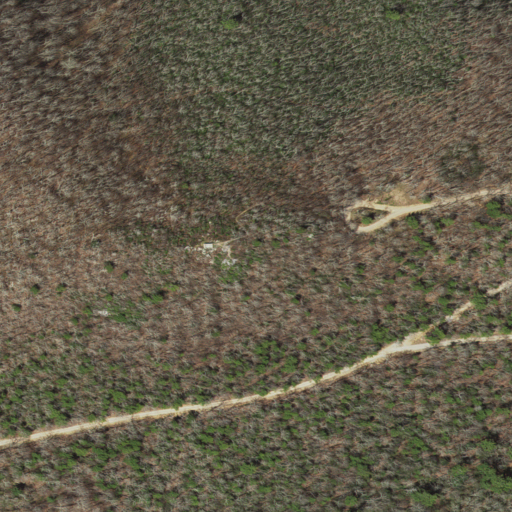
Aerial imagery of mountain in Virginia named Comers Rock containing deciduous forest, open development, mixed forest, and low intensity development